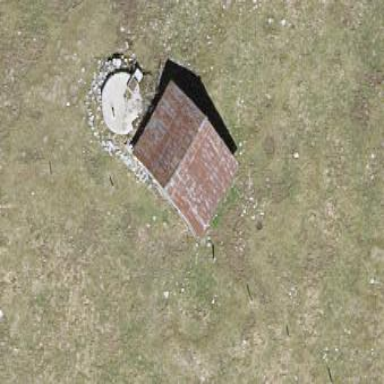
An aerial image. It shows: Building with storage tank.